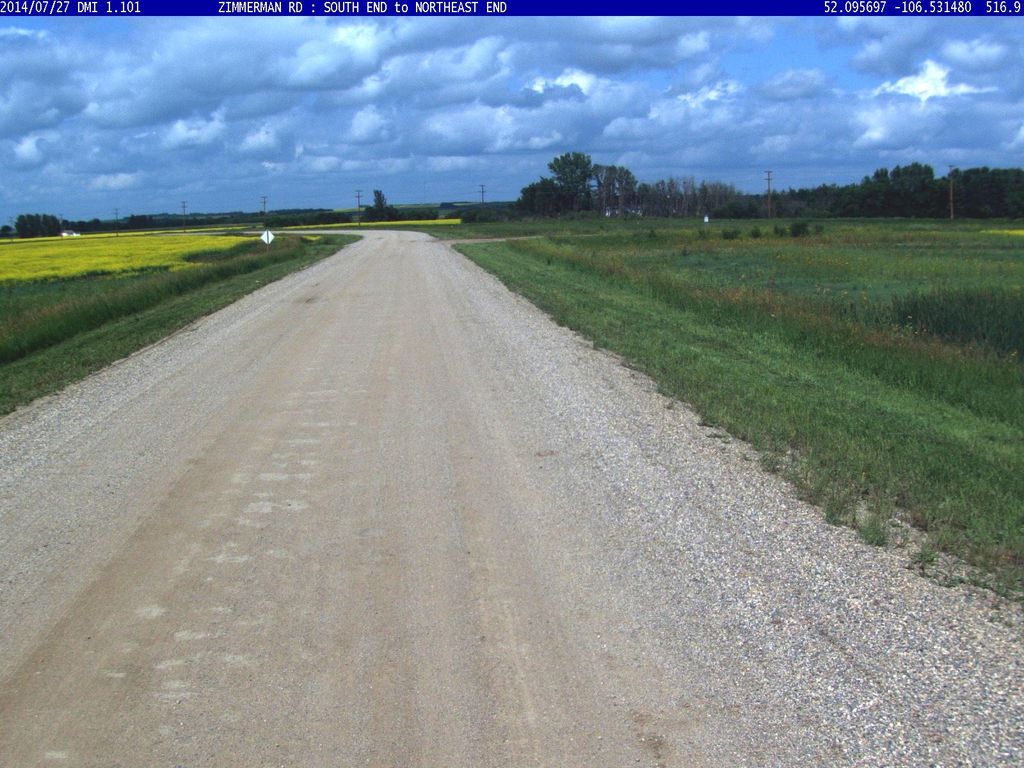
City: saskatoon